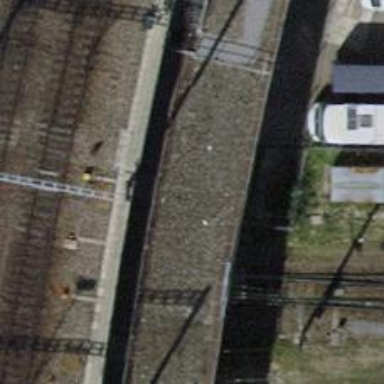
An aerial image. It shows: Abandoned railway viaduct with one track.